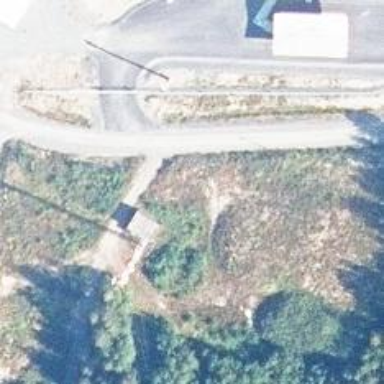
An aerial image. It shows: Mast tower used for communication.